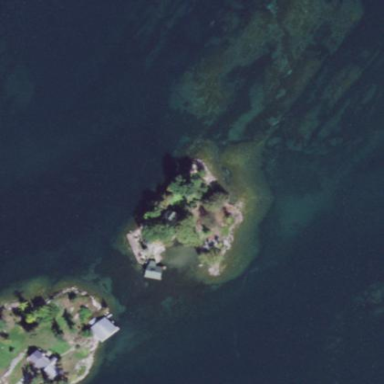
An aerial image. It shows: Islet.